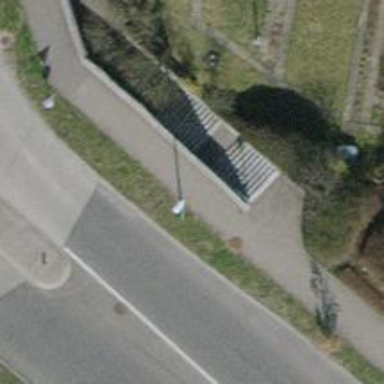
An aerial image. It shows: Support pole.